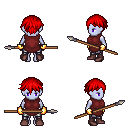
a pixel art fantasy rpg character, female body template, dark elf, purple skin, maroon tunic, metal pants, red short bangs hairstyle, gold gloves, maroon shoes, spear, four views (front, back, left, right), 2x2 character sprite sheet, small pixel art, hard edges, no anti-aliasing